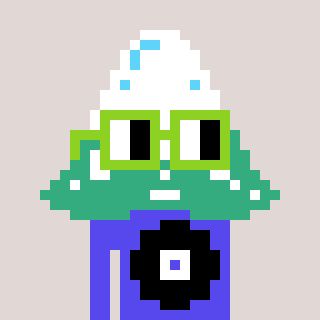
a pixel art character with square light green glasses, a snowy mountain-shaped head and a computerblue-colored body on a warm background